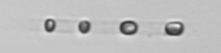
Label: Skeletonema